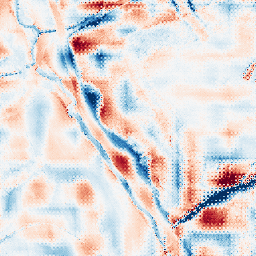
Category: wavelet
Decomposition family: wavelet_reverse_biorthogonal
Decomposition parameters: wavelet: rbio5.5
level: 5
Upsampling method: regularized
Upsampling parameters: scale: 2
lambda_reg: 0.1
Upsampling scale: 2